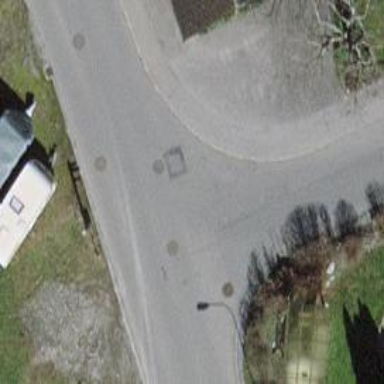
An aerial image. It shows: Asphalt sidewalk.